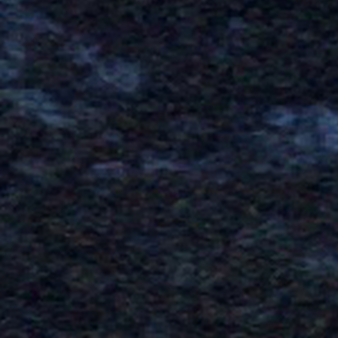
Label: other